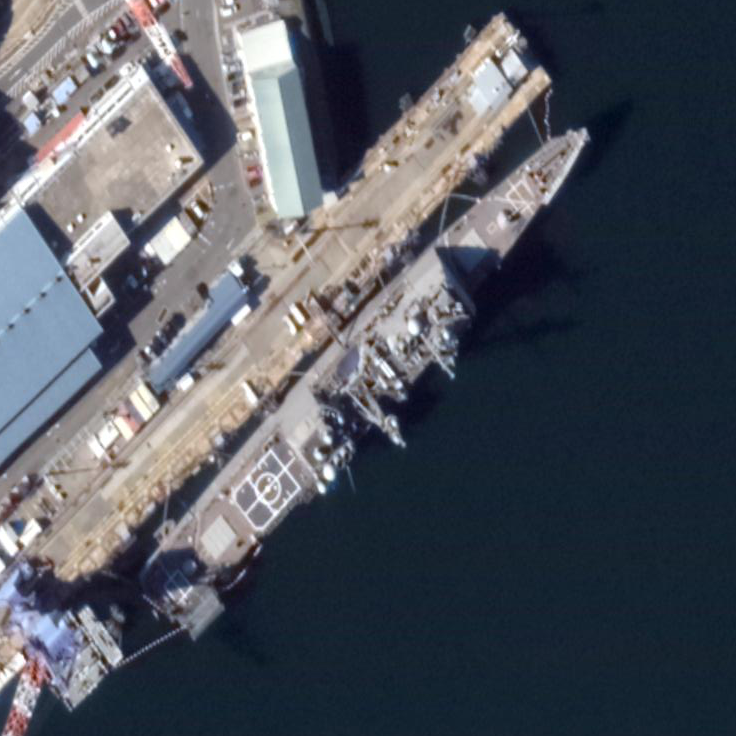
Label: cruiser